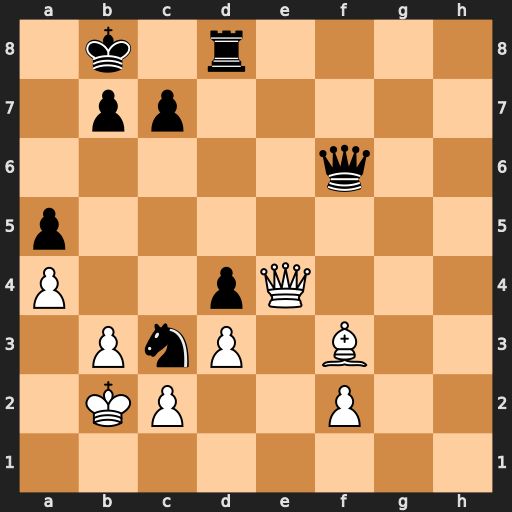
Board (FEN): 1k1r4/1pp5/5q2/p7/P2pQ3/1PnP1B2/1KP2P2/8
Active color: w
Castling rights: -
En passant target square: -
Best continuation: Qxb7#